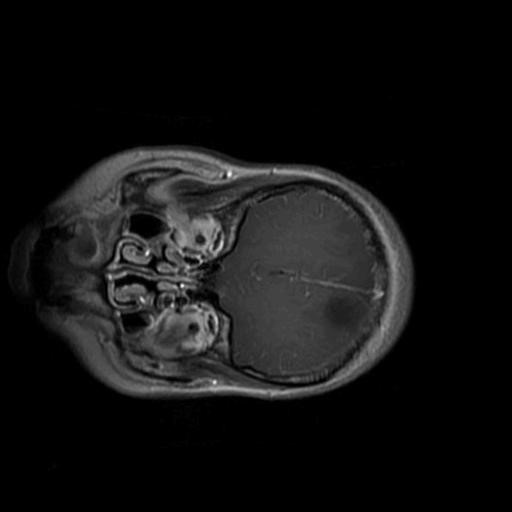
Label: brain_glioma